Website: lowes
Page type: payment
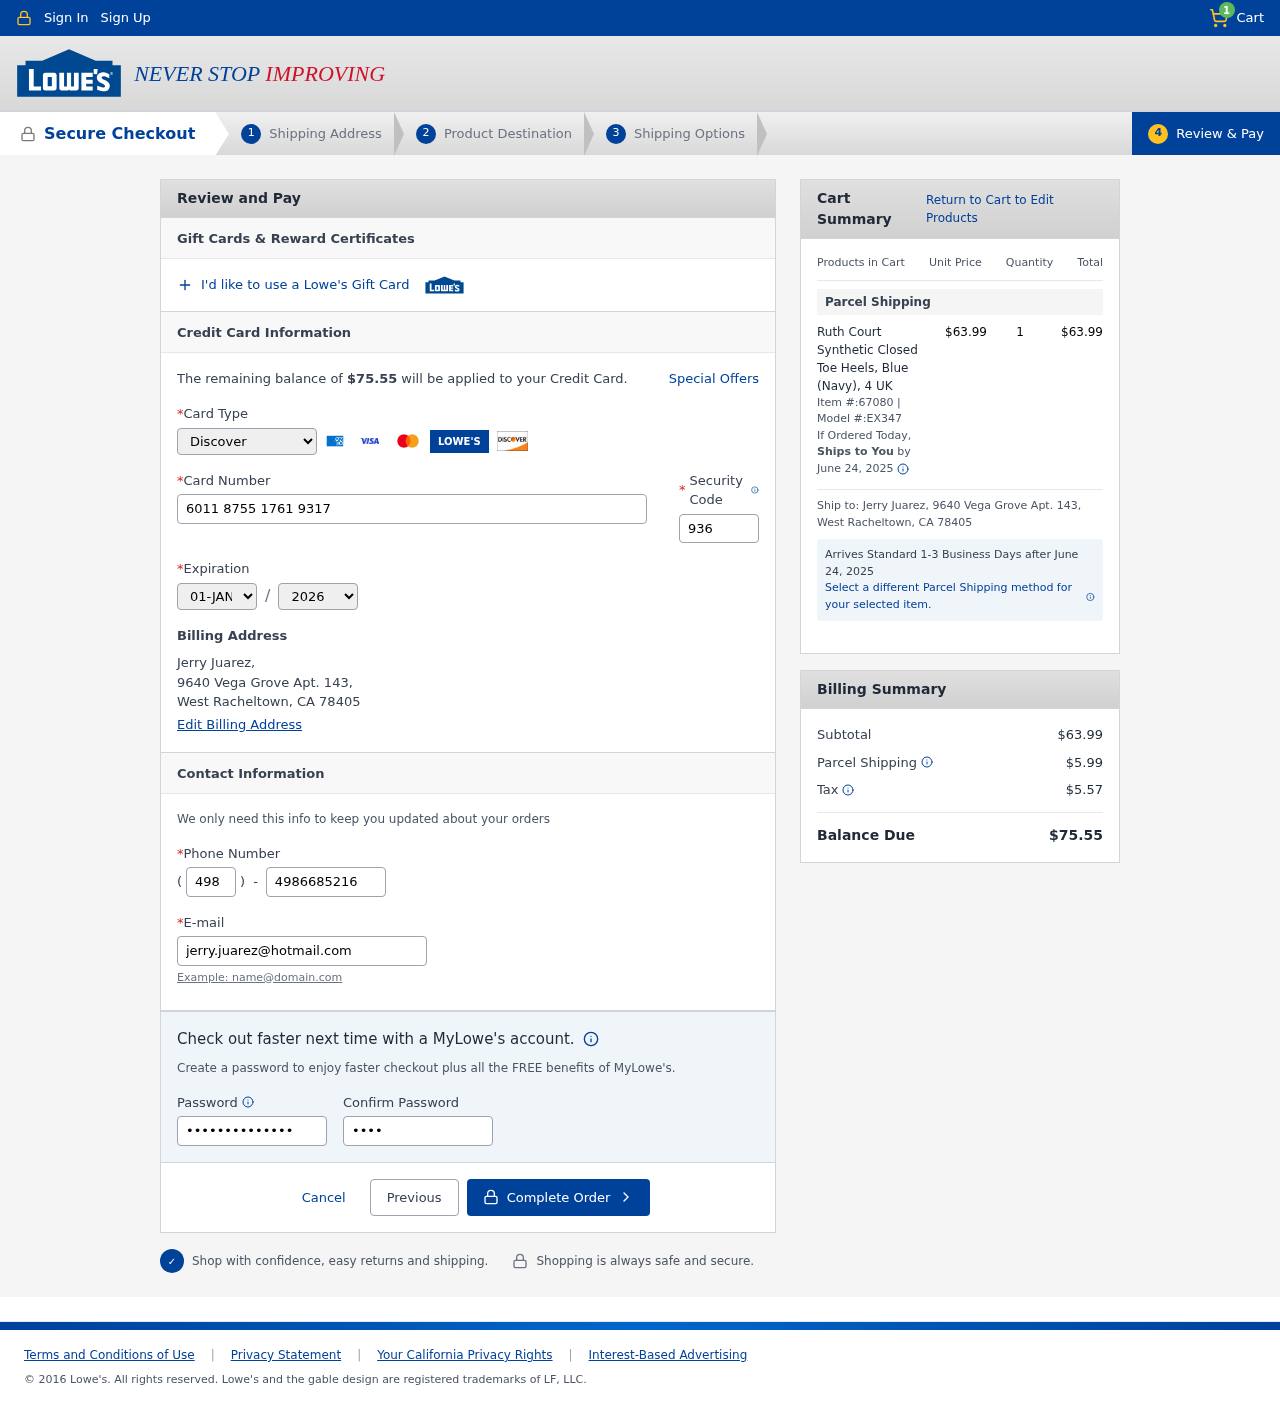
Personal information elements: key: PII_CARD_CVV
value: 936
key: PII_CARD_EXPIRY_MONTH
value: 01
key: PII_CARD_EXPIRY_YEAR
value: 26
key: PII_CARD_NUMBER
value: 6011 8755 1761 9317
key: PII_CARD_TYPE
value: Discover
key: PII_CITY_STATE_ZIP
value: West Racheltown, CA 78405
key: PII_EMAIL
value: jerry.juarez@hotmail.com
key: PII_FULLNAME
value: Jerry Juarez,
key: PII_PHONE
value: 4986685216
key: PII_PHONE_AREA
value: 498
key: PII_STREET
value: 9640 Vega Grove Apt. 143,
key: PII_FULLNAME2
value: Jerry Juarez
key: PII_STREET2
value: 9640 Vega Grove Apt. 143
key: PII_CITY_STATE_ZIP2
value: West Racheltown, CA 78405
Product elements: key: PRODUCT1_NAME
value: Ruth Court Synthetic Closed Toe Heels, Blue (Navy), 4 UK
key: PRODUCT1_PRICE
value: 63.99
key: PRODUCT1_QUANTITY
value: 1
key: PRODUCT1_ITEM
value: Item #:67080
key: PRODUCT1_MODEL
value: Model #:EX347
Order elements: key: ORDER_NUM_ITEMS
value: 1
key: ORDER_TOTAL
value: $75.55
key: ORDER_SHIPPING_DATE
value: June 24, 2025
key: ORDER_SUBTOTAL
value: $63.99
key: ORDER_SHIPPING_DATE2
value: June 24, 2025
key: ORDER_SHIPPING_COST
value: $5.99
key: ORDER_TAX
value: $5.57